Current action and preconditions to check: trajectory_clear

Your task: For each precondition in the list above, predict whether it will hold at this action.

Consider the current scene as observed from the mobile robot's camera, and analyze the predicted future states of all dynamic agents (e.g., people, animals, vehicles, or any moving entities) within the NEXT SECOND.

IMPORTANT: Only answer "very likely" if you are absolutely certain—based on strong, clear evidence—that a dynamic agent will violate the precondition in the predicted future state. Do NOT answer "very likely" for unlikely, ambiguous, or low-probability risks.

Ask yourself for each precondition: Is there a high probability, with clear and convincing evidence, that the predicted future states of any dynamic agent will interfere with the predicted future state of the currently executing action within the NEXT SECOND, causing that precondition to fail?

Assess the risk level based on these predictions. Use "likely" or "very likely" if motions create a clear risk of interference.

Use "neutral" or "improbable" if agents are nearby but their predicted paths are clearly diverging or non-conflicting.

Failure Risk Categories: "very improbable", "improbable", "neutral", "likely", "very likely"

Answer Format: Output ONLY the probability_of_failure value from these categories: "very improbable", "improbable", "neutral", "likely", "very likely"

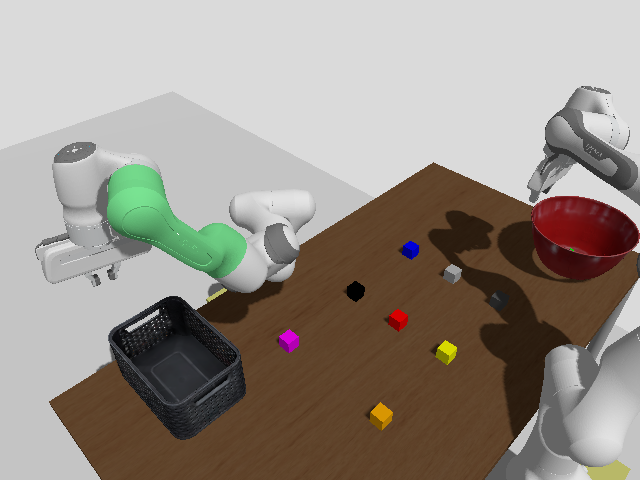

Answer: very improbable